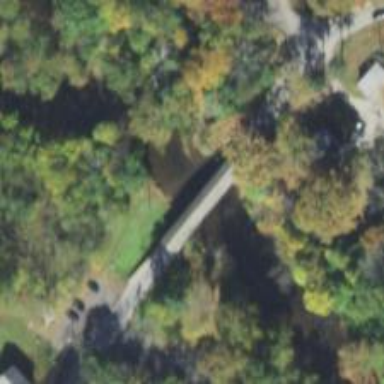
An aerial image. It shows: Tertiary road on asphalt surface on bridge.